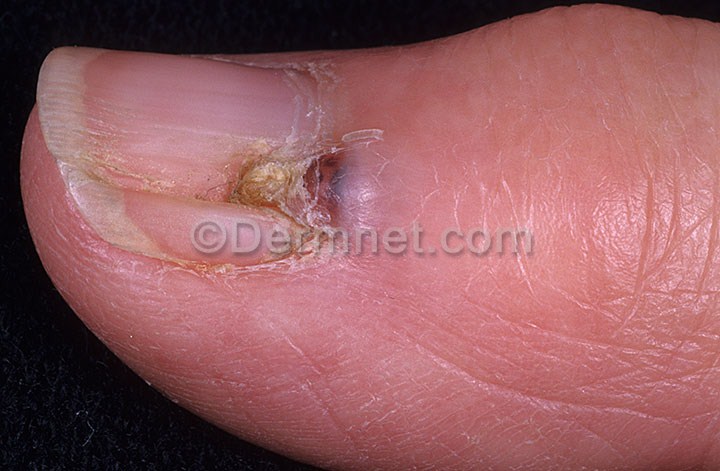
Disease: Nail Fungus and other Nail Disease